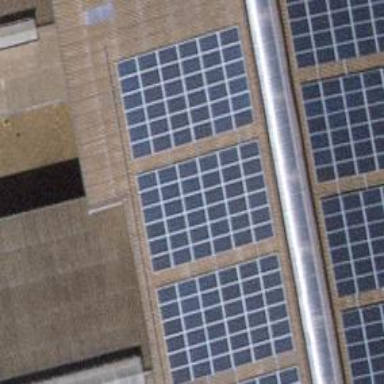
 consisting of solar photovoltaic panels."